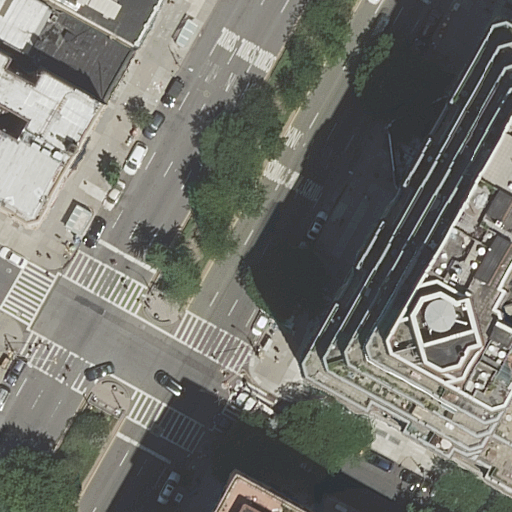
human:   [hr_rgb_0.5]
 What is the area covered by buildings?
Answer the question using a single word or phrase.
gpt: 7018m2

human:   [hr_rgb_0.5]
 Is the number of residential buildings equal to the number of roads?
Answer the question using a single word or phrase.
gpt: no

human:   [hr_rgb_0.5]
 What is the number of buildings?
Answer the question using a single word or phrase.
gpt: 7

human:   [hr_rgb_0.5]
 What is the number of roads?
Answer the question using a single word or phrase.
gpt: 3

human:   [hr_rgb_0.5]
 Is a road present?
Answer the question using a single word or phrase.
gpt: yes

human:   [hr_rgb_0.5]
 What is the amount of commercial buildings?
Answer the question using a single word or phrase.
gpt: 0

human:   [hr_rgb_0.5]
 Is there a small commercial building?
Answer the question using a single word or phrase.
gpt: no

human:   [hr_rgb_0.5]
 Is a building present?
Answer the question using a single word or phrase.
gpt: yes

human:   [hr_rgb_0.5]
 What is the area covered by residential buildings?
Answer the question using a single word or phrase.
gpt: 7018m2

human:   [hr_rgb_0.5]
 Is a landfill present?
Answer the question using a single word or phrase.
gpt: no

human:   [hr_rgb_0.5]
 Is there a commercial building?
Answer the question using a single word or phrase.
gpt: no

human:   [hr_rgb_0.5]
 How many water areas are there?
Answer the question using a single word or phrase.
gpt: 0

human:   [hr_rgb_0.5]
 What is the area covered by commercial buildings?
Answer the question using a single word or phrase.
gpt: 0m2

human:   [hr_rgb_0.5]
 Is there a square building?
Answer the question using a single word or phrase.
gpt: no

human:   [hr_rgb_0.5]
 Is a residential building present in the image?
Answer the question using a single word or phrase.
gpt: yes

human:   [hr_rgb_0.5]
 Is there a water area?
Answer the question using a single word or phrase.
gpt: no

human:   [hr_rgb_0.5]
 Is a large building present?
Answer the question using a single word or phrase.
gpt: yes

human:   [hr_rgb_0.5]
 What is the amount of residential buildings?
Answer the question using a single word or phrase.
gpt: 7

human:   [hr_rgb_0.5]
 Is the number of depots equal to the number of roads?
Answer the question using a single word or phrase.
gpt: no

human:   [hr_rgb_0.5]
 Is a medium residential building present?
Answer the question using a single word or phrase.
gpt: yes

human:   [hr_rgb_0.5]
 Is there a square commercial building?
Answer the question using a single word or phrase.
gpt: no

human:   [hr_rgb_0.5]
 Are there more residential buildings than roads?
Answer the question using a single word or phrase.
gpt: yes

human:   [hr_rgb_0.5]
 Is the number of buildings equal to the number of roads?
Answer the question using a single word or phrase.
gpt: no

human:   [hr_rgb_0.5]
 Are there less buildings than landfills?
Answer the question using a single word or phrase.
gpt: no

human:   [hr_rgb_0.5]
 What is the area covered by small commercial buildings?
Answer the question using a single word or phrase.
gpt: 0m2

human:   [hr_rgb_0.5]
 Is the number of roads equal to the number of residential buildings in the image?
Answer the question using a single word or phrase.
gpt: no

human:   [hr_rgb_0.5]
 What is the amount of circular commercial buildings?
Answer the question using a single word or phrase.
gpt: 0

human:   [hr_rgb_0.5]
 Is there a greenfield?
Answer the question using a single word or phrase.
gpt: no

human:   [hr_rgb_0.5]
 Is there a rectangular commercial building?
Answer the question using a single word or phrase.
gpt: no

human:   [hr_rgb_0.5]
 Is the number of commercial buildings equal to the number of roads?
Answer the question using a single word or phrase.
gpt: no

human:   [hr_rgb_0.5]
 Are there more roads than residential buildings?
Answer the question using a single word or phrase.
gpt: no

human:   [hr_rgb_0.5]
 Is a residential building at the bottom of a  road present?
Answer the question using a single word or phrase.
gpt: yes

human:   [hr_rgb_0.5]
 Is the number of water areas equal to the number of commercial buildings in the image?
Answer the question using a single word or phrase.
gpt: yes

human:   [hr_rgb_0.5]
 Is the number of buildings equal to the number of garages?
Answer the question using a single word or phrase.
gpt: no

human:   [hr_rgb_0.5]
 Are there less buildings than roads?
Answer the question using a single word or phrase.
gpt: no

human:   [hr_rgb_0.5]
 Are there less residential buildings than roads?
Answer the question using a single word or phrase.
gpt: no

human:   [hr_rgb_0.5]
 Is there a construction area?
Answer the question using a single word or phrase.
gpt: no

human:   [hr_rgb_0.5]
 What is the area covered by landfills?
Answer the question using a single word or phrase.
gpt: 0m2

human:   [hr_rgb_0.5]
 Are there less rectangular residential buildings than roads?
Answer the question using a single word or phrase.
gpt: yes

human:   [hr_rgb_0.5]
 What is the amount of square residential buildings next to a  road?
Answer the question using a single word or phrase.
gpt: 0

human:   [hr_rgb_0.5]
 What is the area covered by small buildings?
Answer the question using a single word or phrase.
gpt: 83m2

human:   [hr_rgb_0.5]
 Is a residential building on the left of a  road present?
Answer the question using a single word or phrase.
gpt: yes

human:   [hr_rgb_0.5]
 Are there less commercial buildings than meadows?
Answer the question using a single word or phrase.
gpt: no

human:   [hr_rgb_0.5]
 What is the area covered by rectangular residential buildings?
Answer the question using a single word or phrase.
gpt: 316m2

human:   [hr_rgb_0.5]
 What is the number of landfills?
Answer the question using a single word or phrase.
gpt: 0

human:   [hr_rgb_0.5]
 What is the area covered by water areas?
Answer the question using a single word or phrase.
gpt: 0m2

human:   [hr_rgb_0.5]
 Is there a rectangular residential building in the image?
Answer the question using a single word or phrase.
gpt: yes

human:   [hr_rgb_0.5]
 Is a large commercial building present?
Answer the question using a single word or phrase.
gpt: no

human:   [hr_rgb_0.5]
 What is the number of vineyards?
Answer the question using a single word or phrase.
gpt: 0

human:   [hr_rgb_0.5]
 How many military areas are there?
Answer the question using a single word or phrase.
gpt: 0

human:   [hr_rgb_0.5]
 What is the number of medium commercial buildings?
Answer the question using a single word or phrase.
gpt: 0

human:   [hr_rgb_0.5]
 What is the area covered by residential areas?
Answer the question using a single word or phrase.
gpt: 0m2

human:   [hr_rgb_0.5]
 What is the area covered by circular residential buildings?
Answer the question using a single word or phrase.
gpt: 0m2

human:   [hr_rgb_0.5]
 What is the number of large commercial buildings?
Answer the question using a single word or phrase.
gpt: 0

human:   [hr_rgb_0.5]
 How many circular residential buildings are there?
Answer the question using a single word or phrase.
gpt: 0

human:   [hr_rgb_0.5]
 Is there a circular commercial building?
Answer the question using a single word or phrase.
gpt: no

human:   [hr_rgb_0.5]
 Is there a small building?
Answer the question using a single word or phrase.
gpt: yes

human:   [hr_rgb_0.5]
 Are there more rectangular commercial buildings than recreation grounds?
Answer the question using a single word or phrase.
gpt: no

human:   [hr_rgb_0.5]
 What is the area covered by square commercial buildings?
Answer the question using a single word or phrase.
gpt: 0m2

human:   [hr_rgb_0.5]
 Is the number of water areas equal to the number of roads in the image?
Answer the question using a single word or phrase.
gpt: no

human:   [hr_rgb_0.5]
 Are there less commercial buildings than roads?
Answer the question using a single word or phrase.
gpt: yes

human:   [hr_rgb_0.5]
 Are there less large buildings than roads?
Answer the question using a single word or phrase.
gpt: no

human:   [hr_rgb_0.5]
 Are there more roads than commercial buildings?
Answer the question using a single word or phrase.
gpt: yes

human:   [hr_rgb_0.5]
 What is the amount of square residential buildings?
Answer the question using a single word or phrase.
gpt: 0